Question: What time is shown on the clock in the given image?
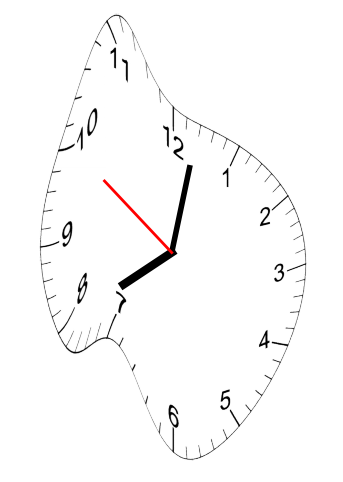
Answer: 08:01:50